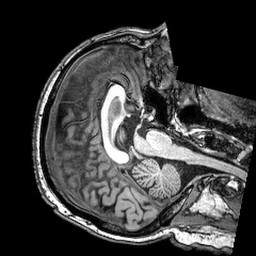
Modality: T1w
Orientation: axial
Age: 76
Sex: male
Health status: healthy
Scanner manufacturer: philips
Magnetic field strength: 3 T